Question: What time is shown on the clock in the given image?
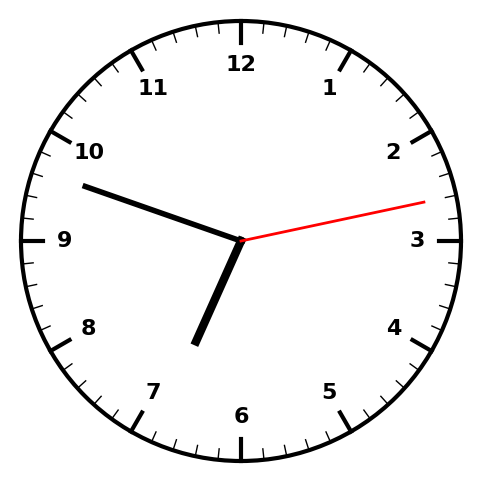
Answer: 06:48:13